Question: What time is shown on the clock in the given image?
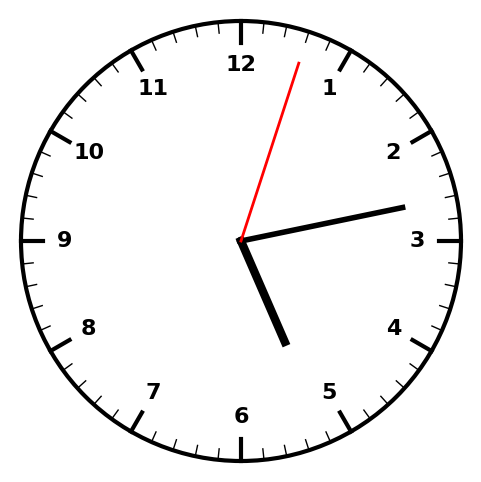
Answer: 05:13:03